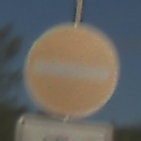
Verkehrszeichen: VerbotDerEinfahrt
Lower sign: MehrspurigeFahrzeugeFrei2
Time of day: MorningAfternoon
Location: Outdoor (Nature)
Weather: Clear
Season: NotSpecified
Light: Natural